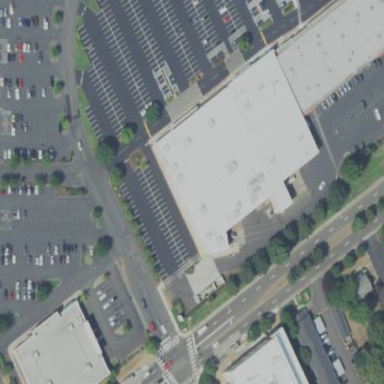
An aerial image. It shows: Retail building.